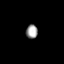
Tissue: prostate
Cell type: T cells
Senescence score: 0.264
Nuclear area (px): 158
Mean DAPI intensity: 157.747